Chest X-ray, PA view. Patient: 47 years old, sex F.
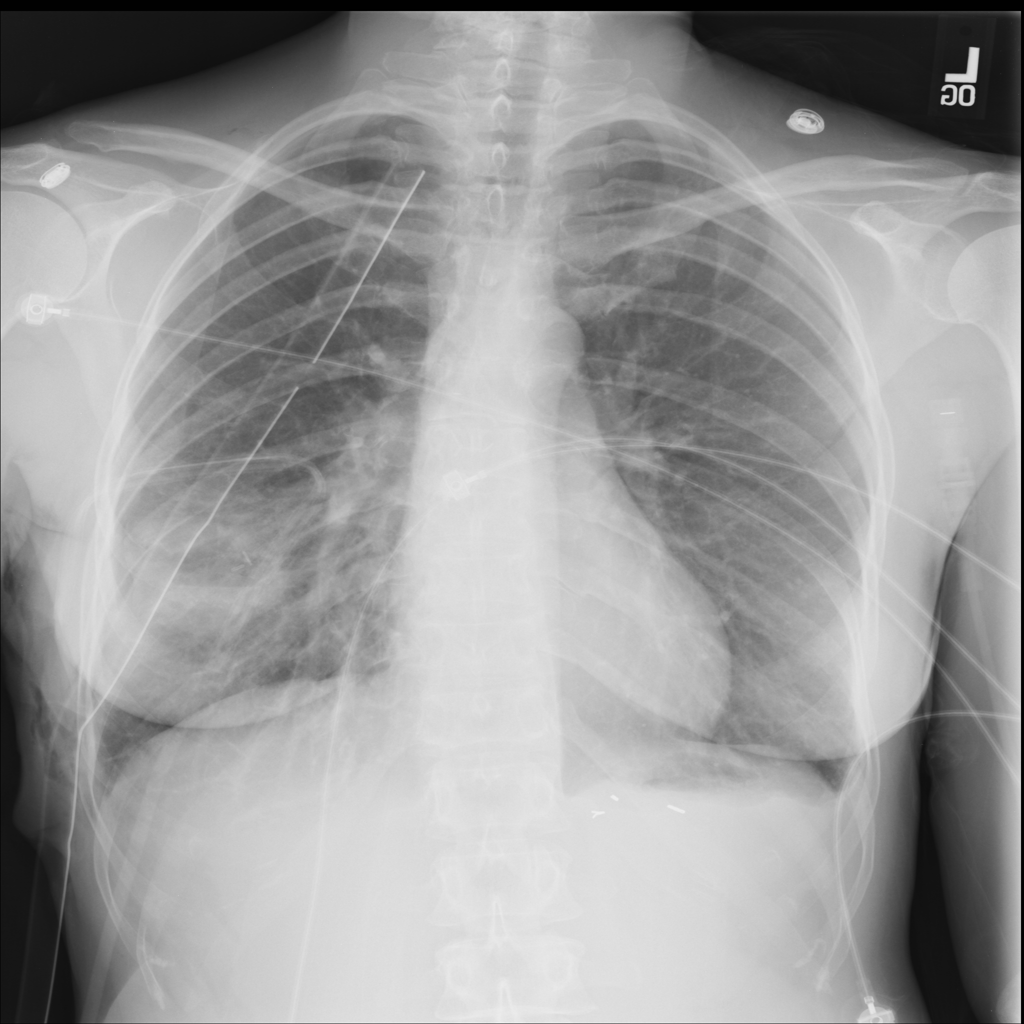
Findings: Effusion, Emphysema, Infiltration, Pneumothorax